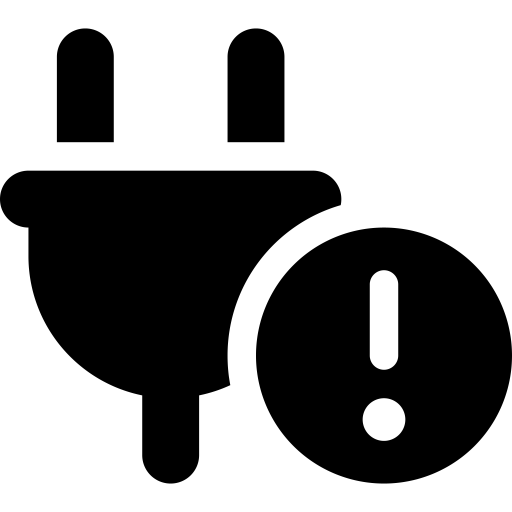
Tags: icon, FontAwesome, fa-icon, solid, plug, circle, exclamation